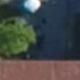
Vehicle type: Motorcycle